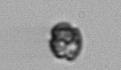
Label: Dinophyceae